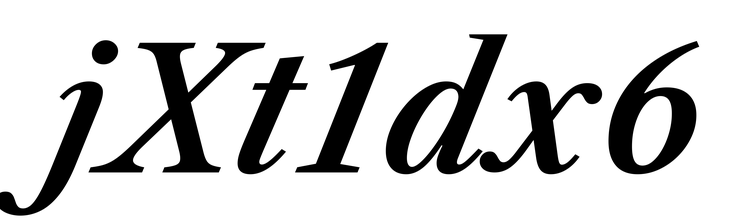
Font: LibreCaslonText-Italic_SemiBold_Italic